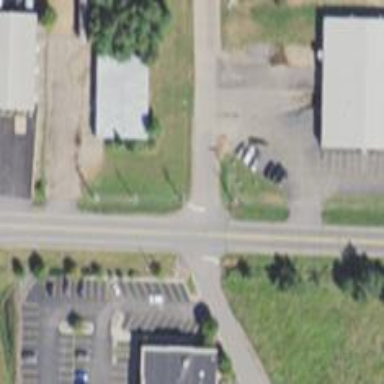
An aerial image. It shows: Road with stop sign.